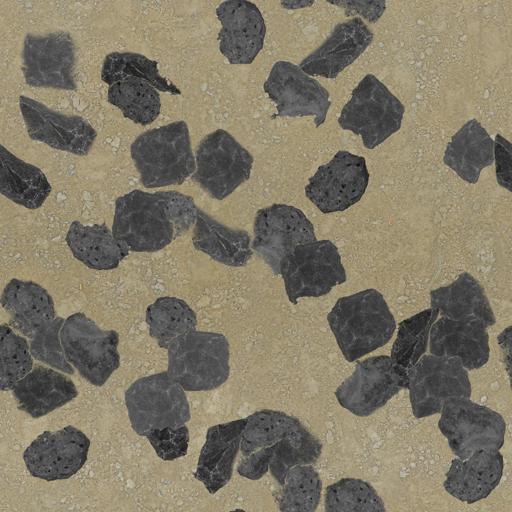
Tags: desert pebbles rocks sand stone